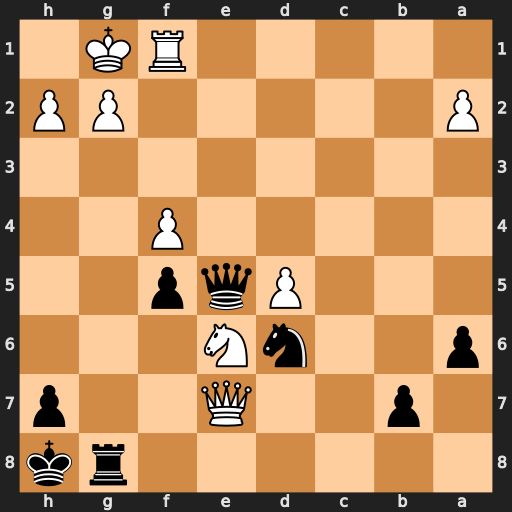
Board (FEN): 6rk/1p2Q2p/p2nN3/3Pqp2/5P2/8/P5PP/5RK1
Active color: b
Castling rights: -
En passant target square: -
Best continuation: Qe3+ Kh1 Ne4 Qh4 Qe2